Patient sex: M
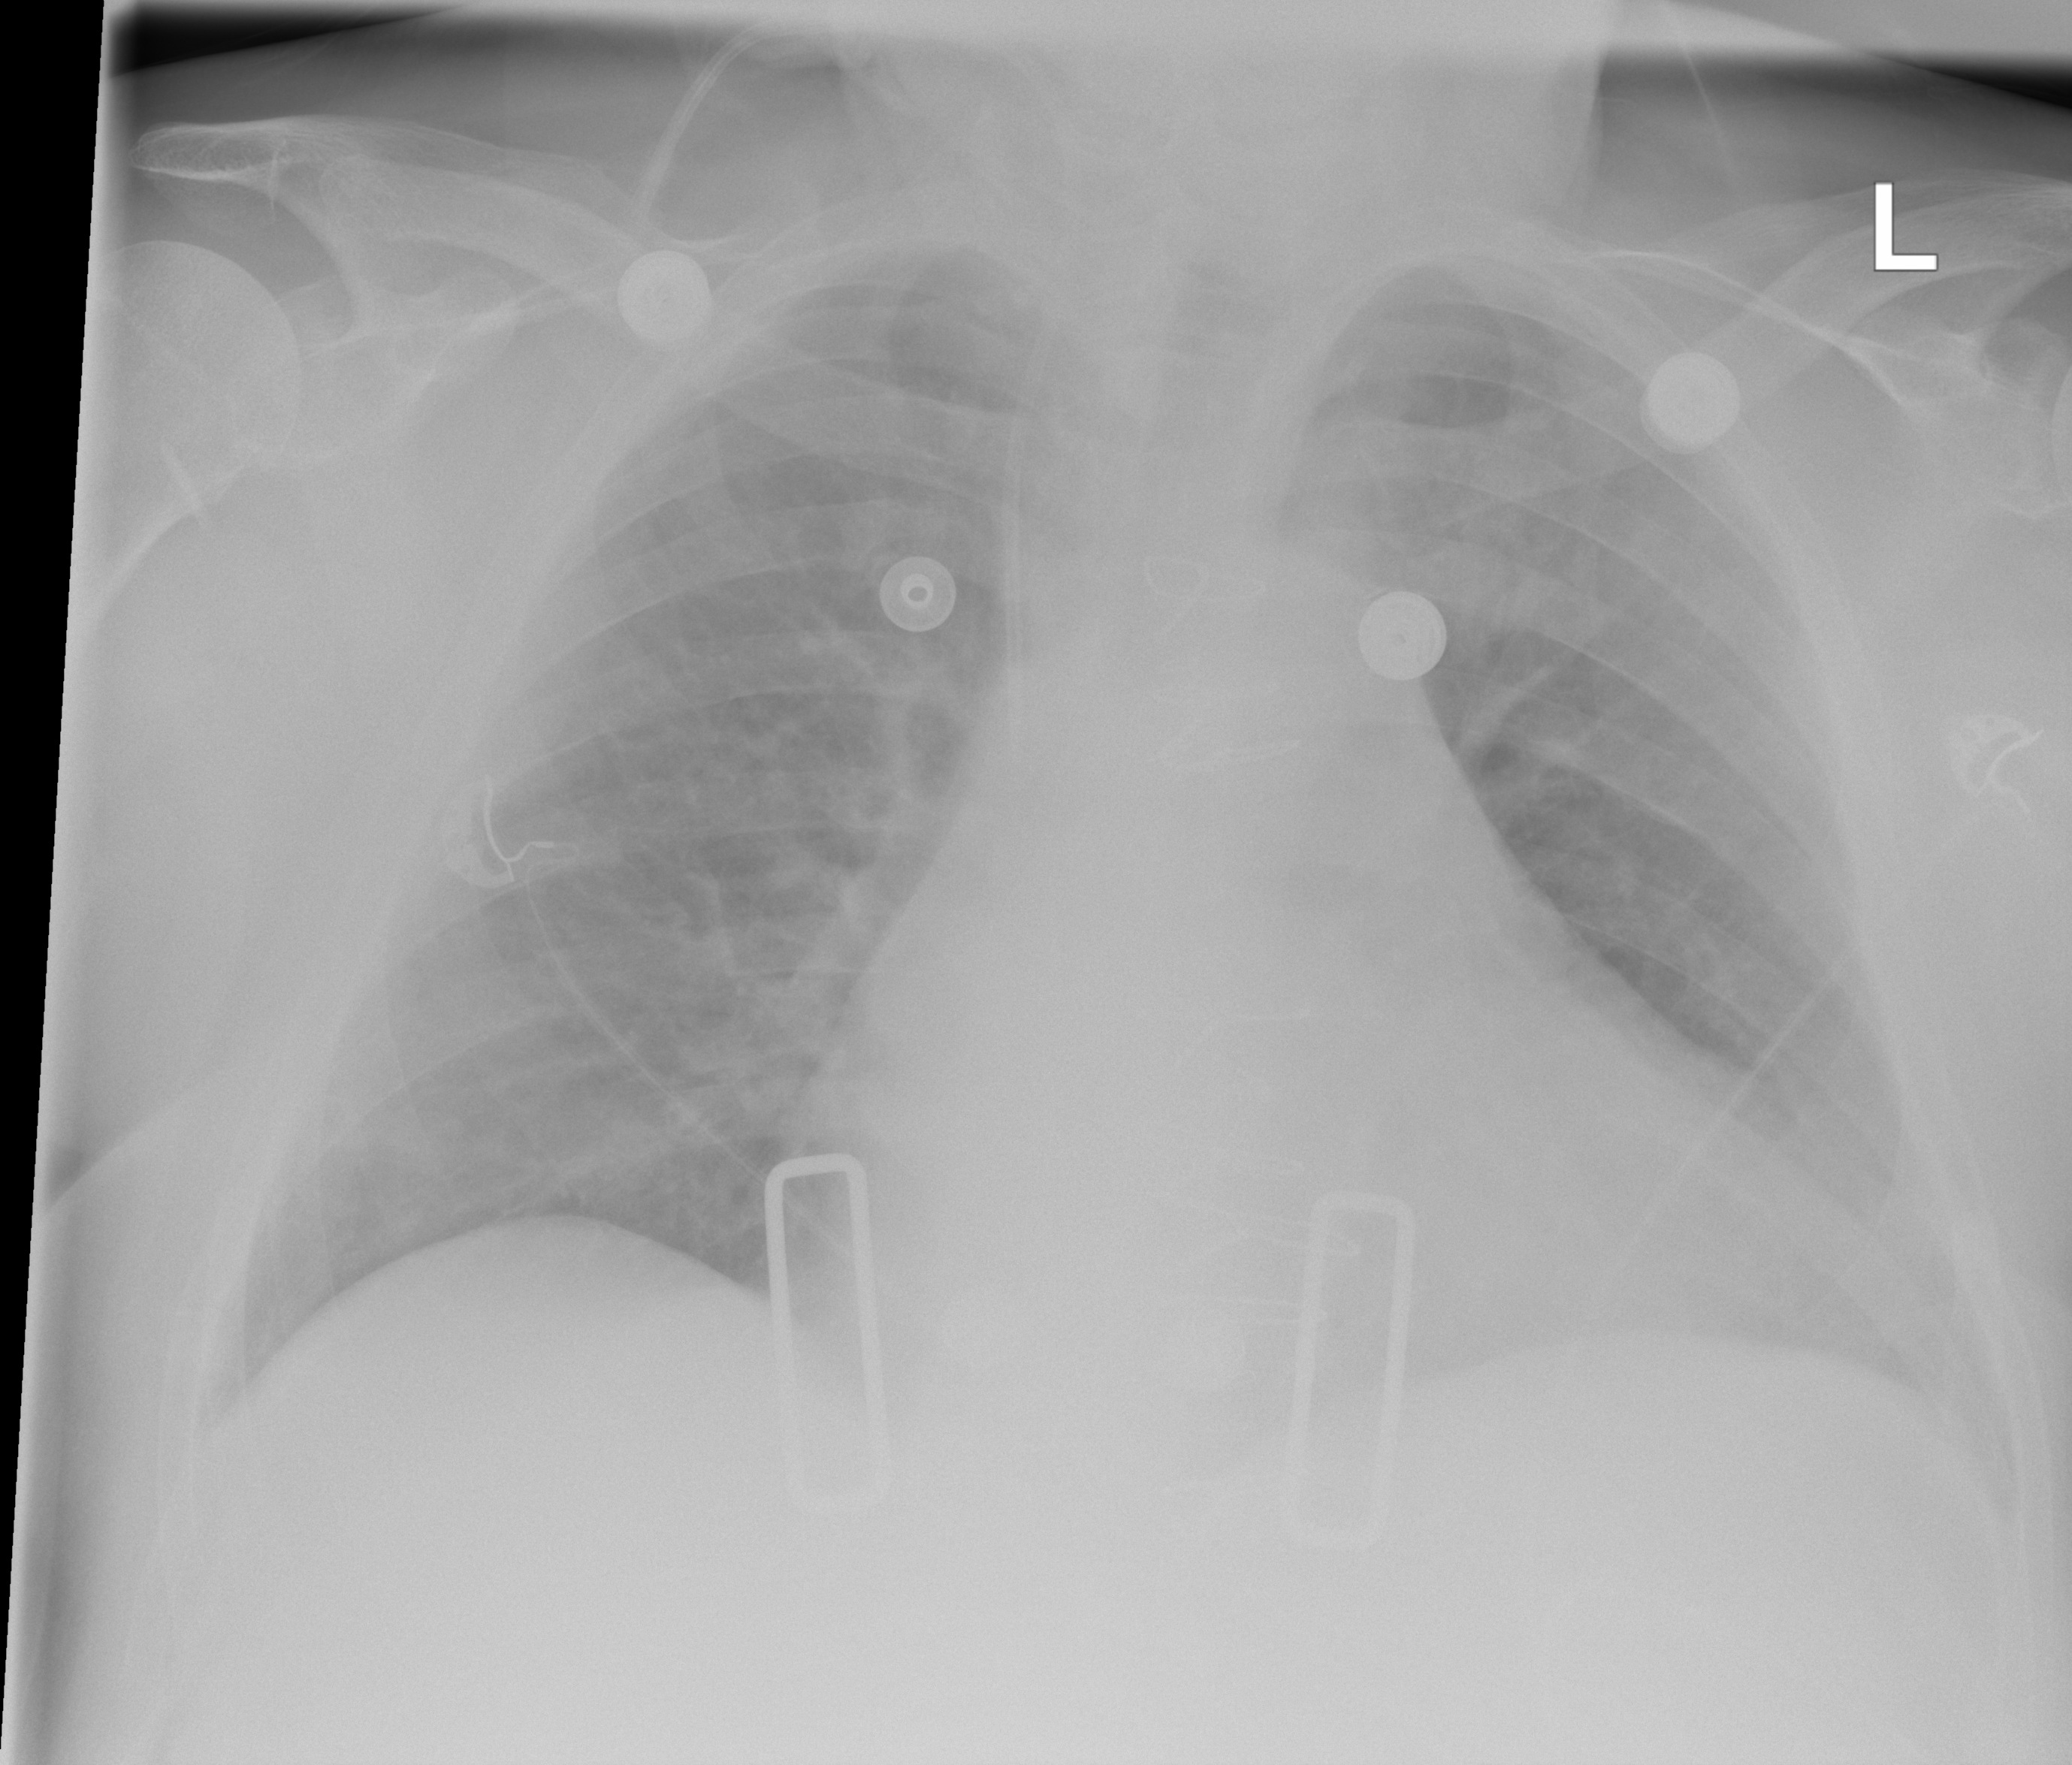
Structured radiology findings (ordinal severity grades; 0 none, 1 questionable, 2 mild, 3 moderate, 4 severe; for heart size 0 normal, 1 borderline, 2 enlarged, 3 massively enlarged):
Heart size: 2
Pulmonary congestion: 2
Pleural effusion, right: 0
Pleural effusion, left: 0
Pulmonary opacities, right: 0
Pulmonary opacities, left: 2
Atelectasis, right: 2
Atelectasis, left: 2